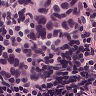
Metastatic tissue present: yes